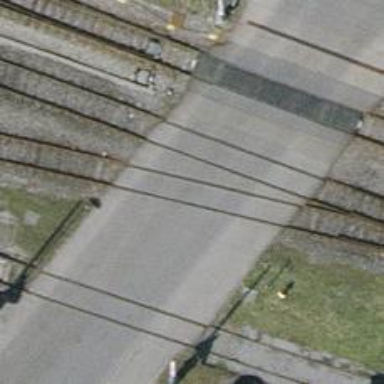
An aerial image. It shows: Level crossing with double half barrier.